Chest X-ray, AP view. Patient: 28 years old, sex M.
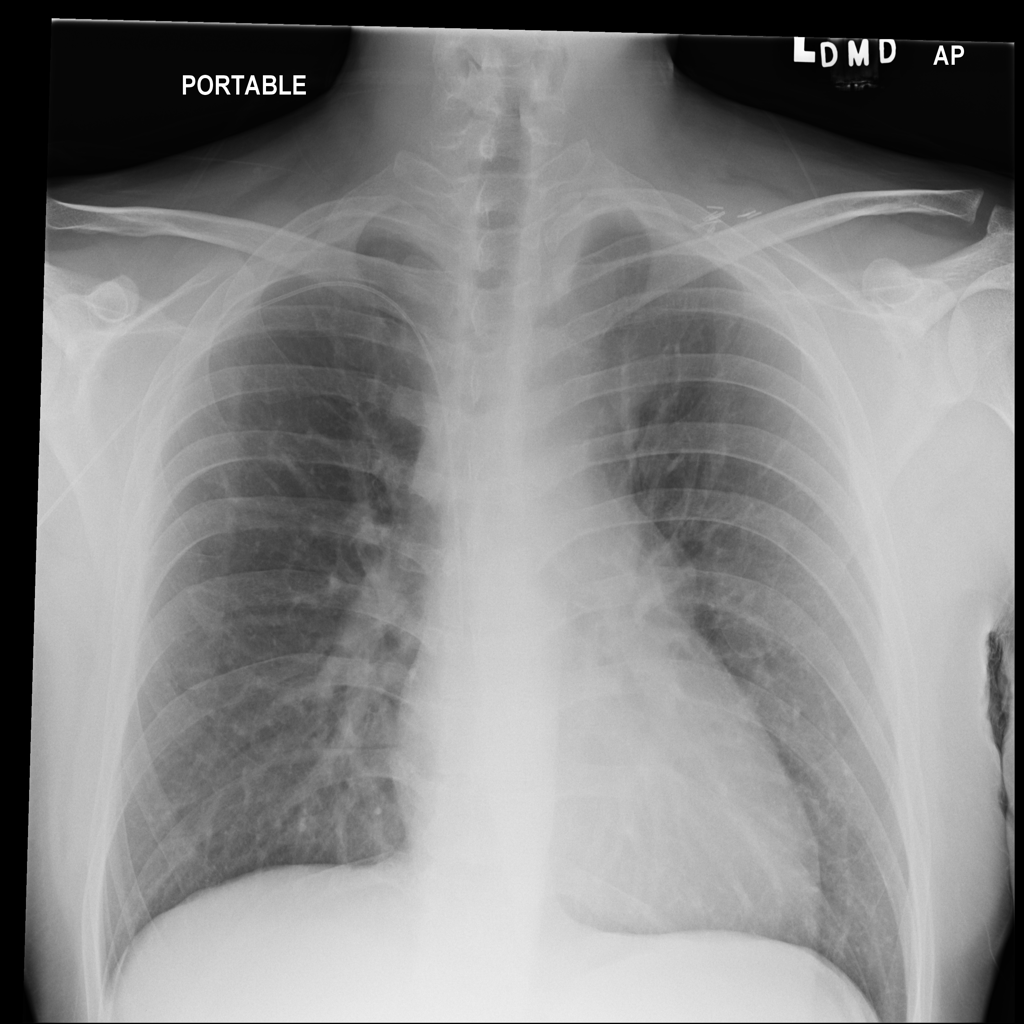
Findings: No Finding